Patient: sex F, age 63
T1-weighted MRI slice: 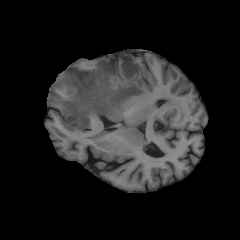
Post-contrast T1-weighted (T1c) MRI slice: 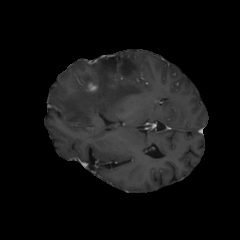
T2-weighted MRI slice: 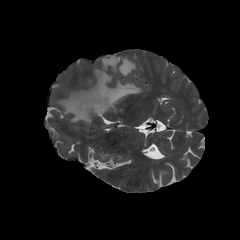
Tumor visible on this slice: yes
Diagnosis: Glioblastoma, IDH-wildtype
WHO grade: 4